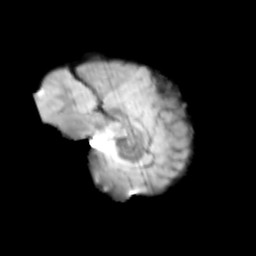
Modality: T2w
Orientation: sagittal
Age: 12
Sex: male
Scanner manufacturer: siemens
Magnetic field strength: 3 T
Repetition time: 3.8 s
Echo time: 0.07 s